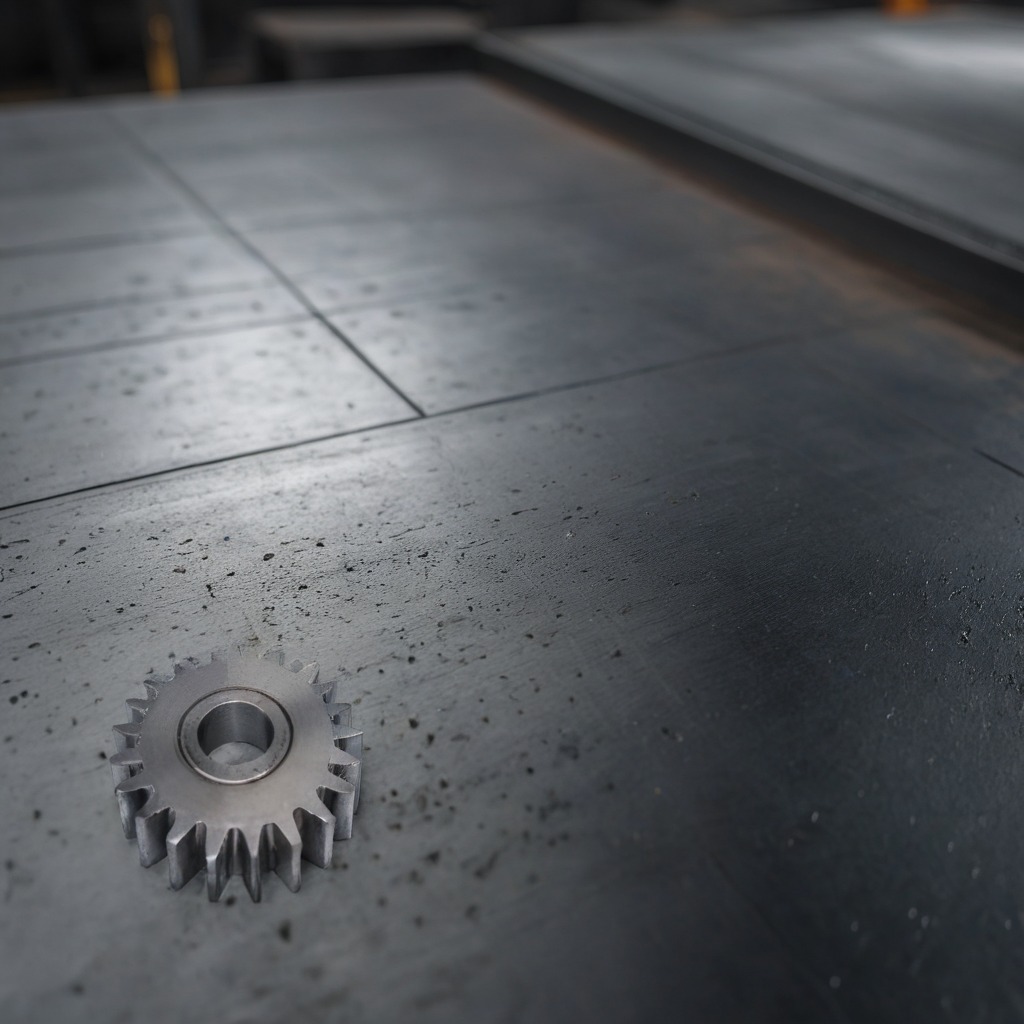
A steel gear with teeth lies on the cold steel table in a mining workshop.